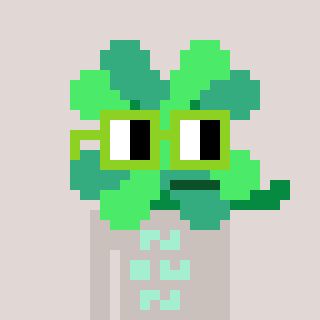
a pixel art character with square light green glasses, a clover-shaped head and a foggrey-colored body on a warm background